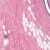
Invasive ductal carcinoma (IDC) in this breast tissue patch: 0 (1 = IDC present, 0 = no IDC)